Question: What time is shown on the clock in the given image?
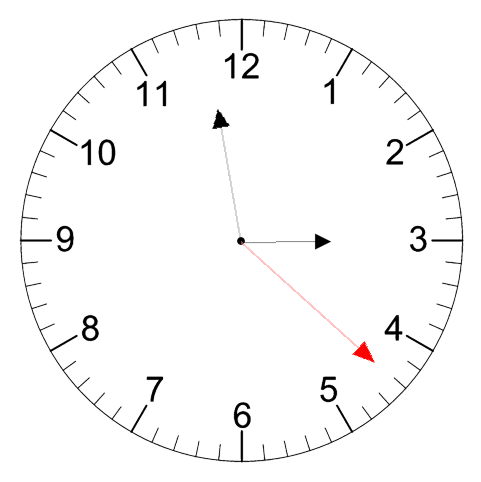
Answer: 02:58:22